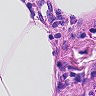
Metastatic tissue present: no